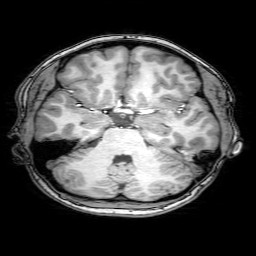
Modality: T1w
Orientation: coronal